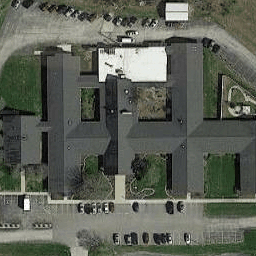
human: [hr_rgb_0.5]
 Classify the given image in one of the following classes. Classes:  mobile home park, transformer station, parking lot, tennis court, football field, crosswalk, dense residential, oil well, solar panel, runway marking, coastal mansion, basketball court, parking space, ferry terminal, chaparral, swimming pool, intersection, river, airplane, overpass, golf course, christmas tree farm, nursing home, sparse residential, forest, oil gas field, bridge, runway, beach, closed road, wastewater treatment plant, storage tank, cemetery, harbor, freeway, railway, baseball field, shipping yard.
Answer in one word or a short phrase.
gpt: nursing home